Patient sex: M
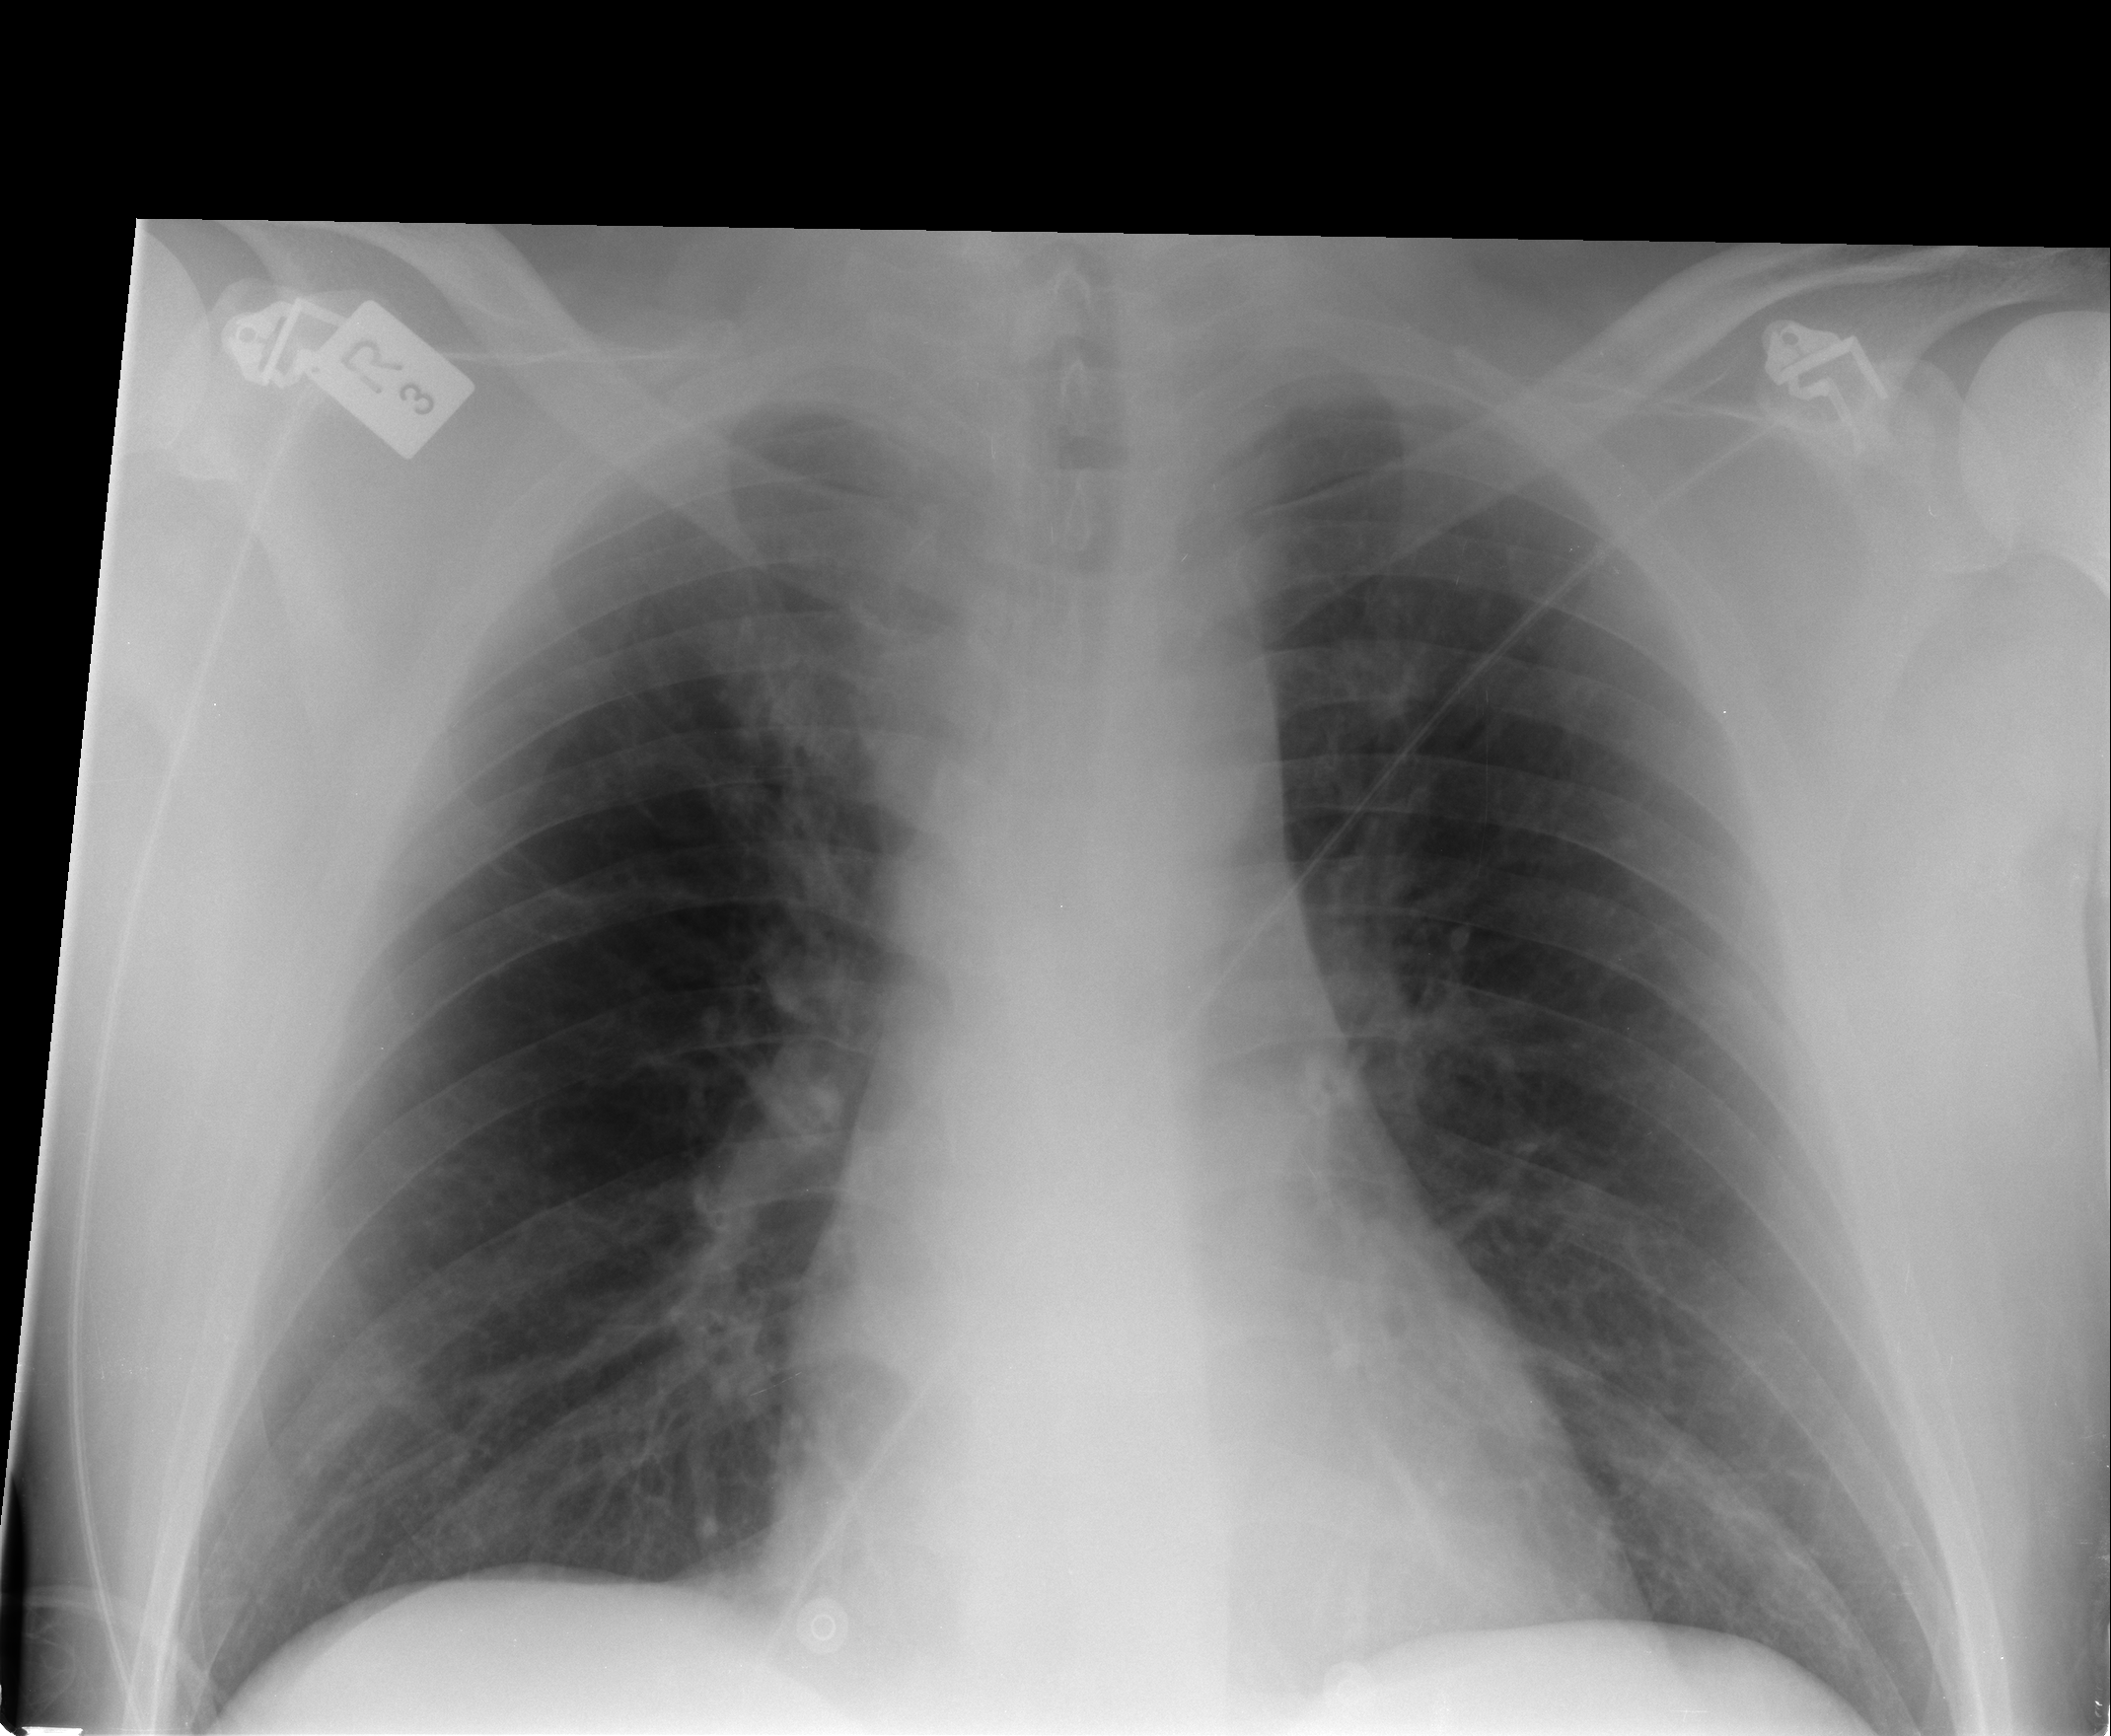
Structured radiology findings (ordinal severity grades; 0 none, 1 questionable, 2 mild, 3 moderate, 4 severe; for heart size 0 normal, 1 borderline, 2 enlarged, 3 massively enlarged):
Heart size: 2
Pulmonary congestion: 0
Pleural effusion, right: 0
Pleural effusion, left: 0
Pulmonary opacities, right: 1
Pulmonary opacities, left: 1
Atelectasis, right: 0
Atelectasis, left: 0